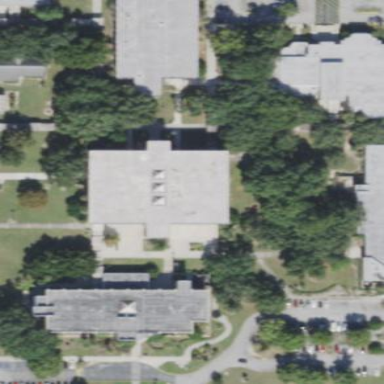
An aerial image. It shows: College building.